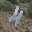
Label: 4